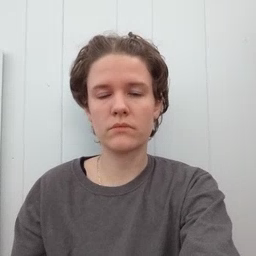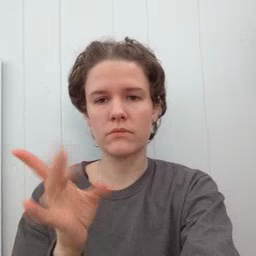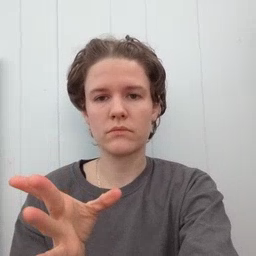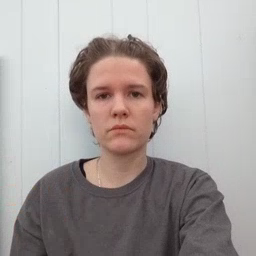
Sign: hate